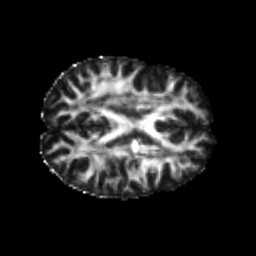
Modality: FA
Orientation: axial
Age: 22
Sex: female
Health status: healthy
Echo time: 0.074 s